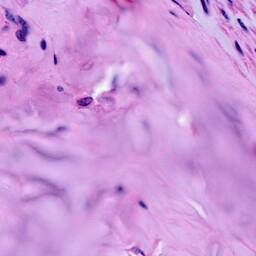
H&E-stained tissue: Breast